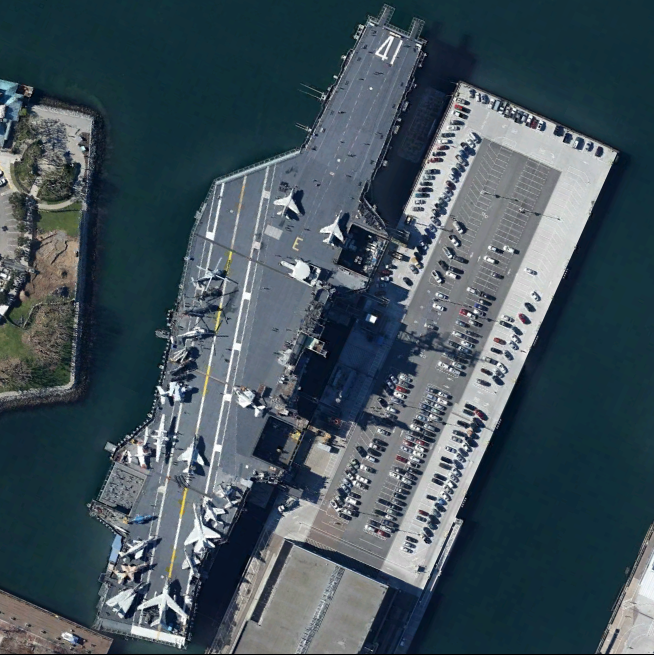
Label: Midway-class_aircraft_carrier